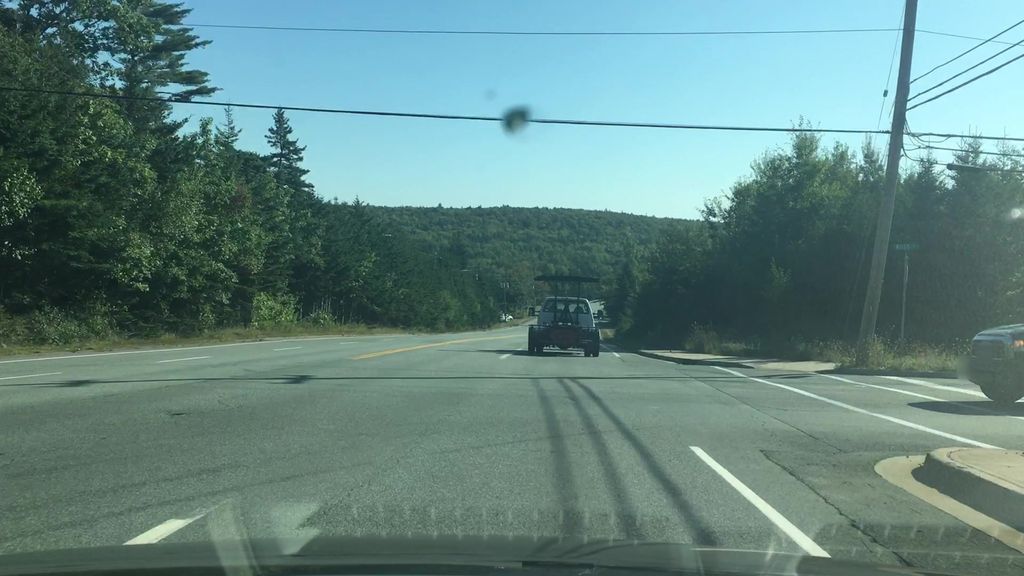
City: halifax